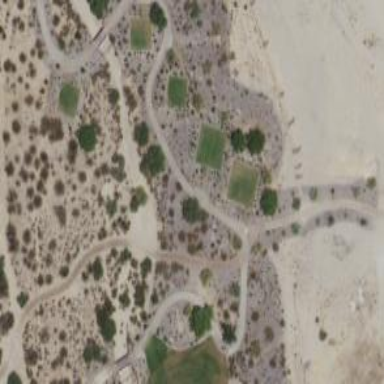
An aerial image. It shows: Pathway for golfing.